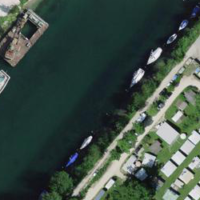
EUNIS habitat code: 15
Species observed at this site:
Lolium perenne
Rubus caesius
Humulus lupulus
Veronica serpyllifolia
Phalaris arundinacea
Filipendula ulmaria
Ajuga reptans
Chelidonium majus
Castor fiber
Vinca major
Ficaria verna
Linaria vulgaris
Bellis perennis
Primula vulgaris